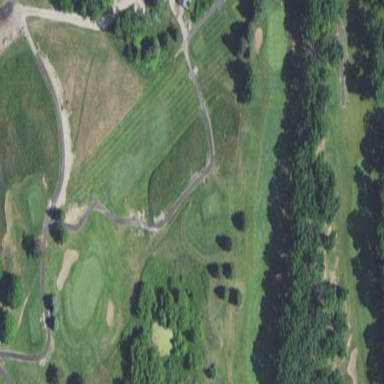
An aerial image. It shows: Rough grassy area used for golf.